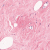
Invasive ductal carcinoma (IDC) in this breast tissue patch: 0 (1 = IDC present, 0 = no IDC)